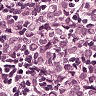
Metastatic tissue present: yes